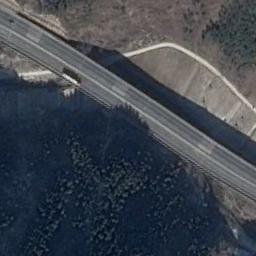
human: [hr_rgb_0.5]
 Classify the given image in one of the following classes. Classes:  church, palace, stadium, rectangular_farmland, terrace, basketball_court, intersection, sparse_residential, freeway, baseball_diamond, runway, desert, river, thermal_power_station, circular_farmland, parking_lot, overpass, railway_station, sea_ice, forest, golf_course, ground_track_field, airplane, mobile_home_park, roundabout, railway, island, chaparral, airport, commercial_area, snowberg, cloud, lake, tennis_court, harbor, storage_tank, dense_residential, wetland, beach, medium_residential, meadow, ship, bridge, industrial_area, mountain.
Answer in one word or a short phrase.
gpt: freeway